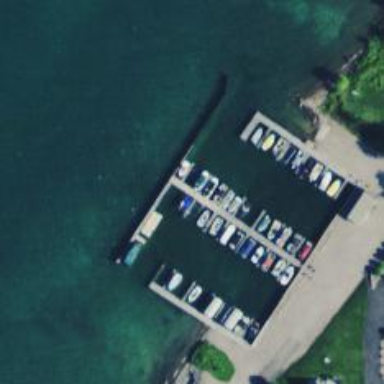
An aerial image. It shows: Man-made pier.